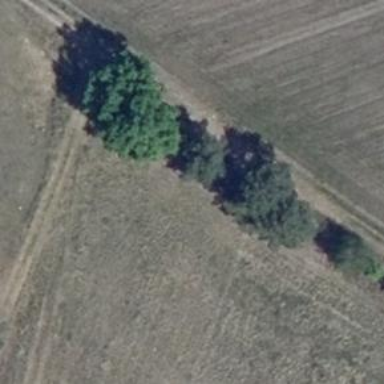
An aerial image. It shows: Deciduous broadleaved tree.